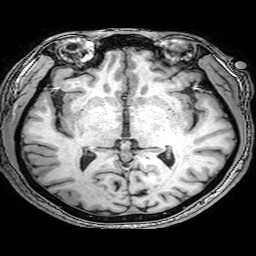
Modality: T1w
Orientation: coronal
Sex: male
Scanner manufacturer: philips
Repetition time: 0.008127 s
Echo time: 0.00372 s